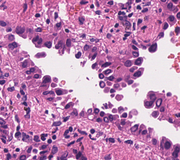
Tumor epithelial tissue: yes
Tumor-associated stroma tissue: yes
Normal tissue: no